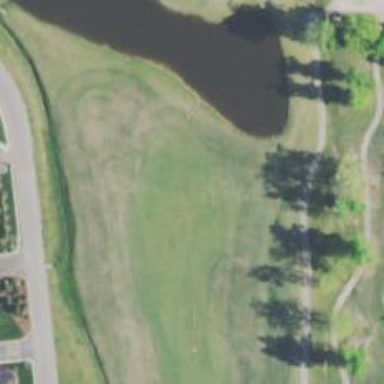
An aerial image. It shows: View of golf hole.